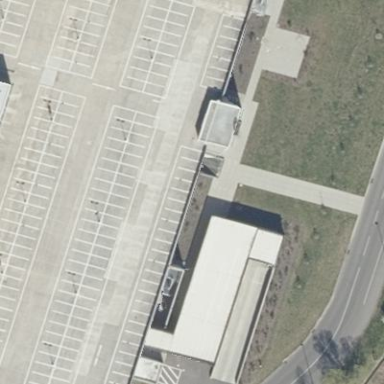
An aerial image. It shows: View of roof of building.